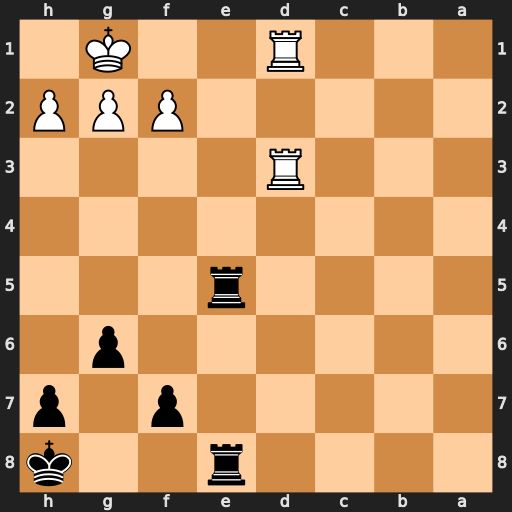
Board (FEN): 4r2k/5p1p/6p1/4r3/8/3R4/5PPP/3R2K1
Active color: b
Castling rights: -
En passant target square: -
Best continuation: Re1+ Rxe1 Rxe1#